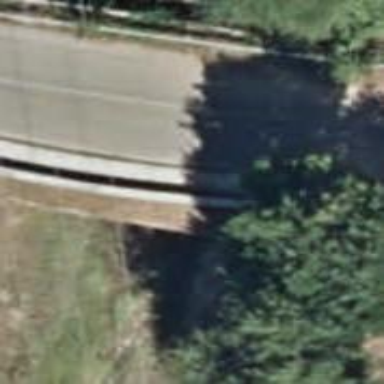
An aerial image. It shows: Sidewalk on bridge.